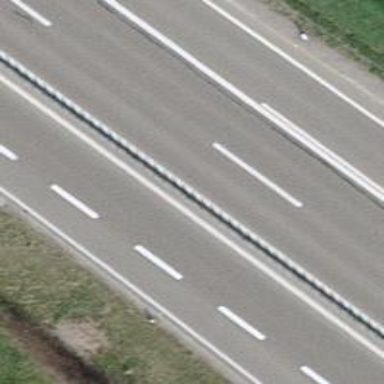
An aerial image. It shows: Asphalt motorway categorized as trunk road.